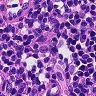
Metastatic tissue present: no